Current action and preconditions to check: path_clear

Your task: For each precondition in the list above, predict whether it will hold at this action.

Consider the current scene as observed from the mobile robot's camera, and analyze the predicted future states of all dynamic agents (e.g., people, animals, vehicles, or any moving entities) within the NEXT SECOND.

IMPORTANT: Only answer "very likely" if you are absolutely certain—based on strong, clear evidence—that a dynamic agent will violate the precondition in the predicted future state. Do NOT answer "very likely" for unlikely, ambiguous, or low-probability risks.

Ask yourself for each precondition: Is there a high probability, with clear and convincing evidence, that the predicted future states of any dynamic agent will interfere with the predicted future state of the currently executing action within the NEXT SECOND, causing that precondition to fail?

Assess the risk level based on these predictions. Use "likely" or "very likely" if motions create a clear risk of interference.

Use "neutral" or "improbable" if agents are nearby but their predicted paths are clearly diverging or non-conflicting.

Failure Risk Categories: "very improbable", "improbable", "neutral", "likely", "very likely"

Answer Format: Output ONLY the probability_of_failure value from these categories: "very improbable", "improbable", "neutral", "likely", "very likely"

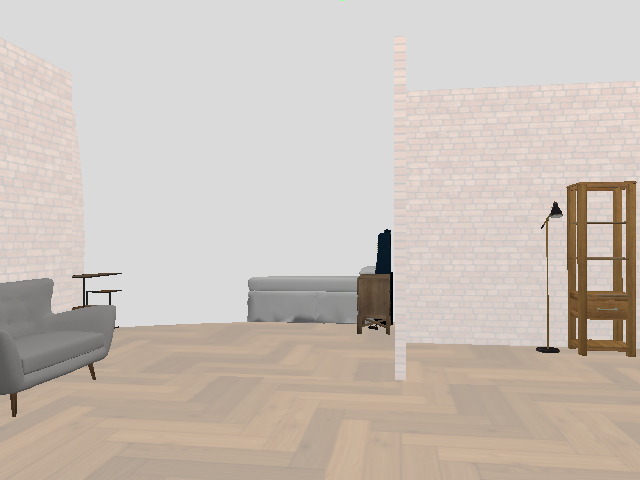

Answer: very improbable